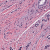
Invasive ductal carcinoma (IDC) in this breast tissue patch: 1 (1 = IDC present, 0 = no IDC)